Aerial crown-view tile of a tropical tree (Barro Colorado Island, Panama), acquired 20240918:
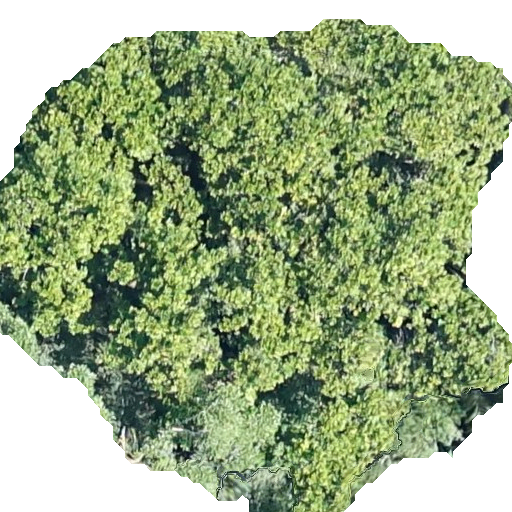
Species: Anacardium excelsum
GBIF accepted scientific name: Anacardium excelsum
Crown area: 319.587 m²